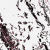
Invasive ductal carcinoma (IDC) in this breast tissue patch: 0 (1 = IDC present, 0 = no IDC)